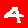
Digit: 4